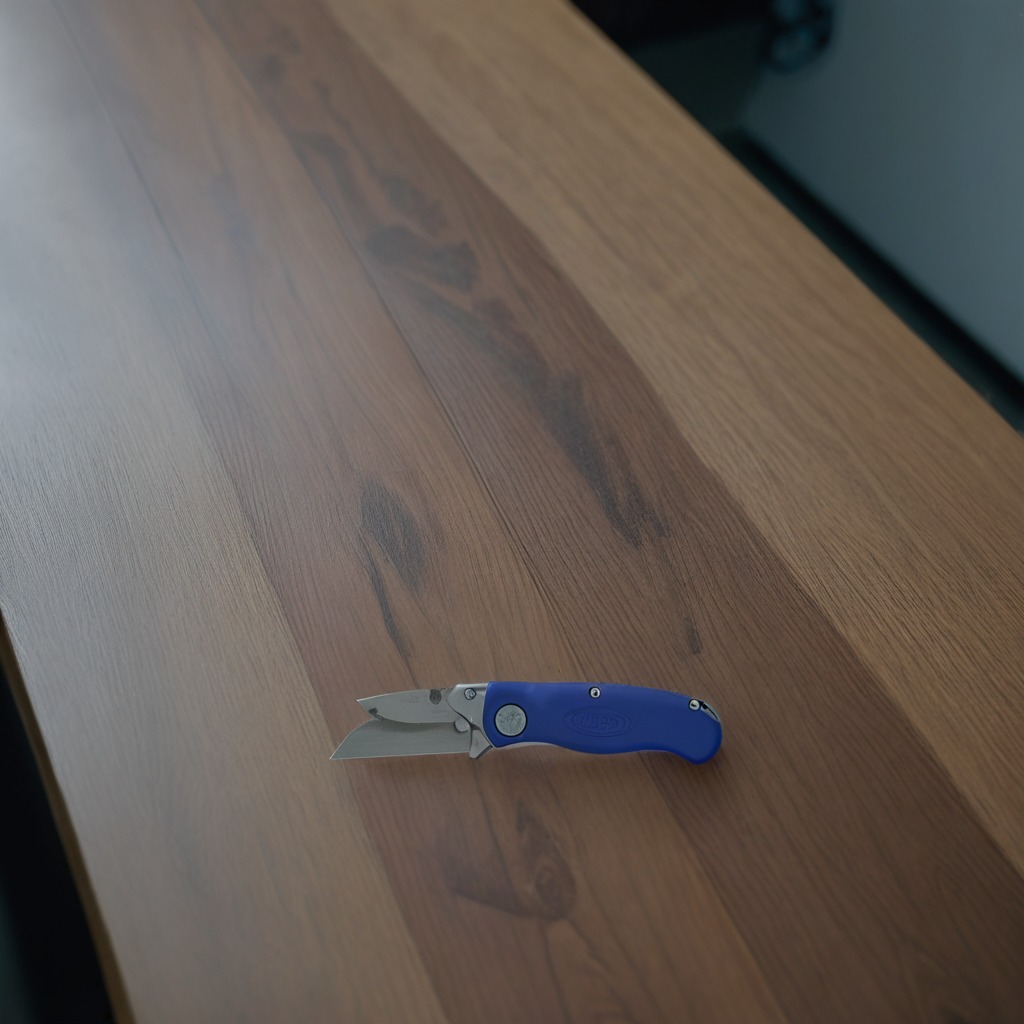
A utility knife lies on the old table.